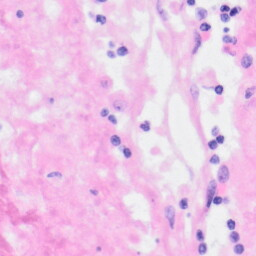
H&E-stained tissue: Kidney